Question: I am running a Luvit environment on a Ubuntu 16.04 Server VPS used to host my project. This is an image of my current file tree

I am currently inside (via the cd command) the WrapperTest folder, and running the main.lua file. This requires the server file within net/socket.
It feels like Lua is changing the file path every time I switch files. Networking is a in this project, and my files can't even detect built-in modules.
Luvit provides many built-in modules such as 'coro-http', which provides HTTP support for Lua.
Why is it when I require a different file I cannot detect normal modules and my entire file path changes?
: When I 'require 'main'' in WrapperTest, it successfully 'requires' 'WrapperTest/net/socket/server'. This server file depends on 'discordio.lua' within 'WrapperTest/net/'. 'discordio.lua' requires a file in the called 'http-lib' with the path 'require "net/http-lib"'. On 'http-lib's' very first line, it requires a module called 'coro-http' which is built into Luvit's interpreter. This fails and I can't figure out why.
Stack trace (unofficial since it's a Luvit error, not pure Lua):
'''
[string "bundle:deps/require.lua"]:278:
No such module 'net/discordio' in '/usr/local/WrapperTest/net/socket/server.lua'
./net/http-lib.lua:1: module 'coro-http' not found:
'''
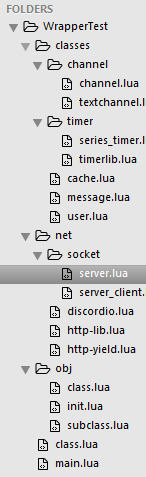
Answer: <URL> library found in Node.
<URL>, from the public package repository.
'''
$ lit install creationix/coro-http
'''
The <URL> command will download and install the library to a local directory called 'deps'.
Luvit provides a custom <URL> in its search patterns.
---
If all else fails, you can try manually adjusting your search paths by changing the <URL> field:
'''
package.path = './deps/?.lua;' .. package.path
'''